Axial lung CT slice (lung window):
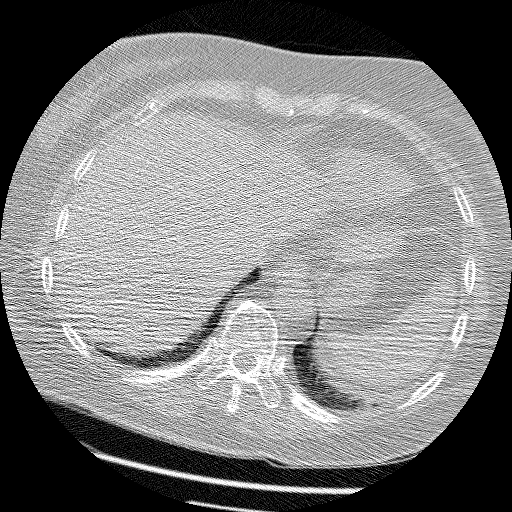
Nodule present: no